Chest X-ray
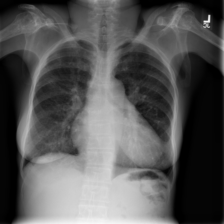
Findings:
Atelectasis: negative
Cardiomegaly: negative
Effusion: negative
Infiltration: negative
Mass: negative
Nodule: negative
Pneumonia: negative
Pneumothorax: negative
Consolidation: negative
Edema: negative
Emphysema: negative
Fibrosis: negative
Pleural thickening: negative
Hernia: negative